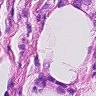
Metastatic tissue present: yes